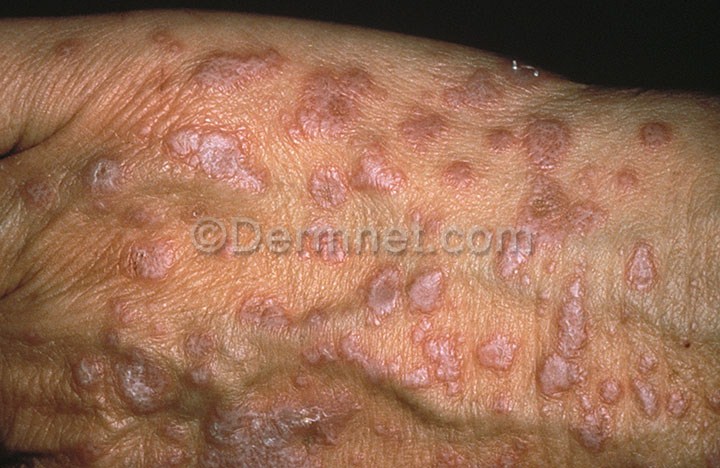
Disease: Psoriasis pictures Lichen Planus and related diseases